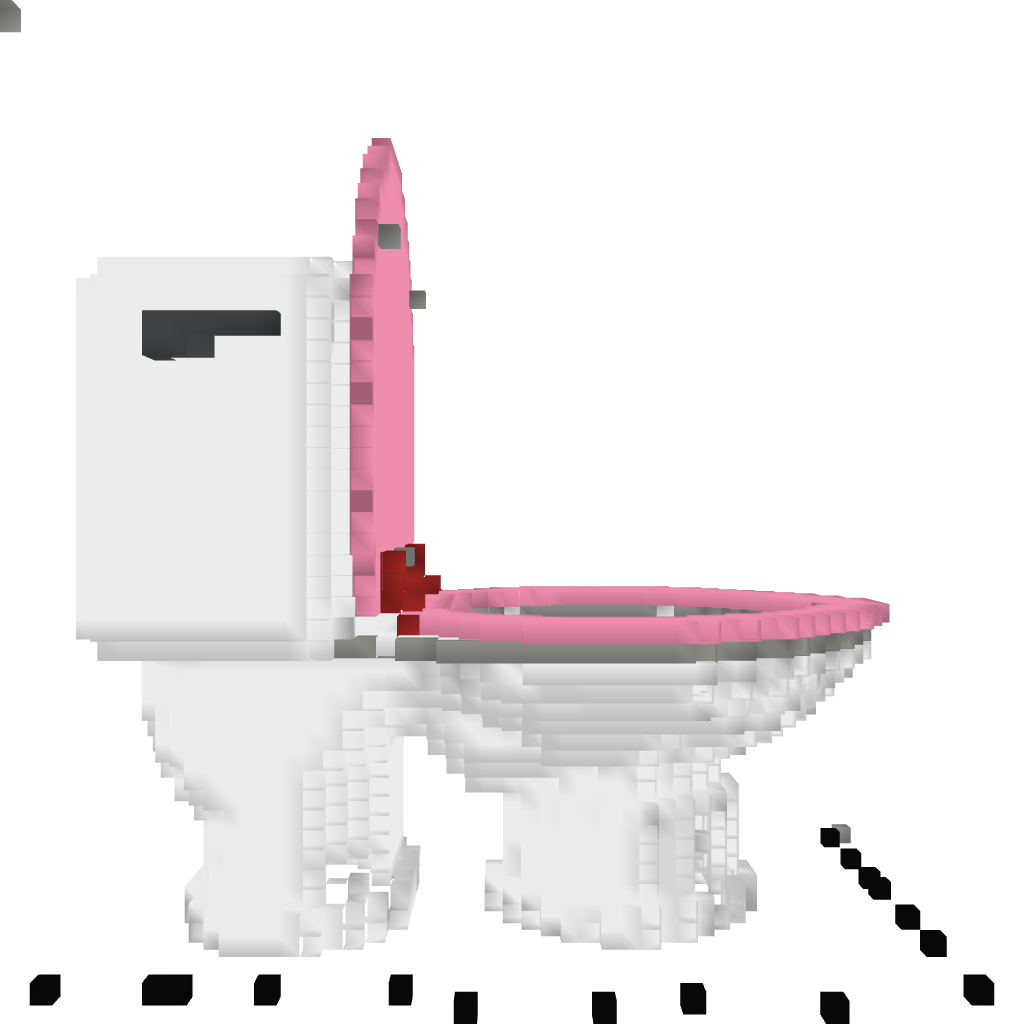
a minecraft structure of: Toilet